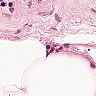
Metastatic tissue present: no